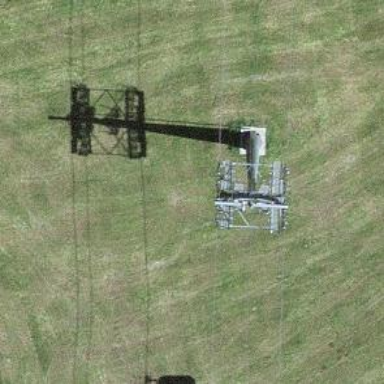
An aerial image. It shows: Pylon used for aerialway.